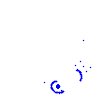
Particle: proton